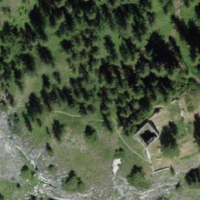
EUNIS habitat code: 50
Species observed at this site:
Papilio machaon
Saxifraga paniculata